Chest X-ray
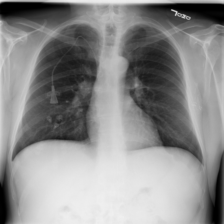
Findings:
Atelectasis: negative
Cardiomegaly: negative
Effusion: negative
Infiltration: negative
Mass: negative
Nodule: negative
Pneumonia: negative
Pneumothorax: negative
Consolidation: negative
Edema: negative
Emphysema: negative
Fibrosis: negative
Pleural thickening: negative
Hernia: negative